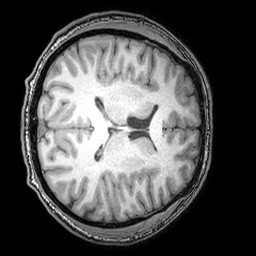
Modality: T1w
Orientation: axial
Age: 24
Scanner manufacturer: philips
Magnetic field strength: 3 T
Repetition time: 0.007 s
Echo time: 0.003501 s